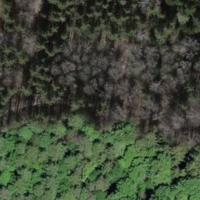
EUNIS habitat code: 44
Species observed at this site:
Petasites albus